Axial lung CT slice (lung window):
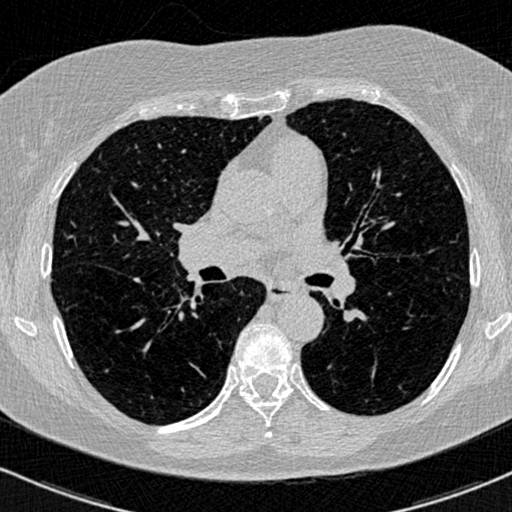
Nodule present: no